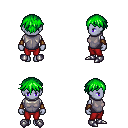
a pixel art fantasy rpg character, female body template, dark elf, purple skin, steel chest armor, red pants, green short bangs hairstyle, cloth bracers, metal boots, four views (front, back, left, right), 2x2 character sprite sheet, small pixel art, hard edges, no anti-aliasing